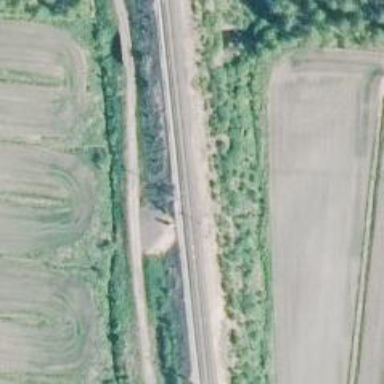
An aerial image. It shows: Railway signal.